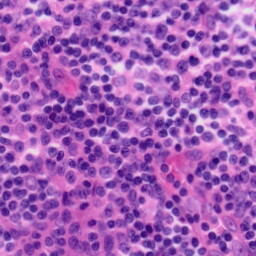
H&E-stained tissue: Tonsil